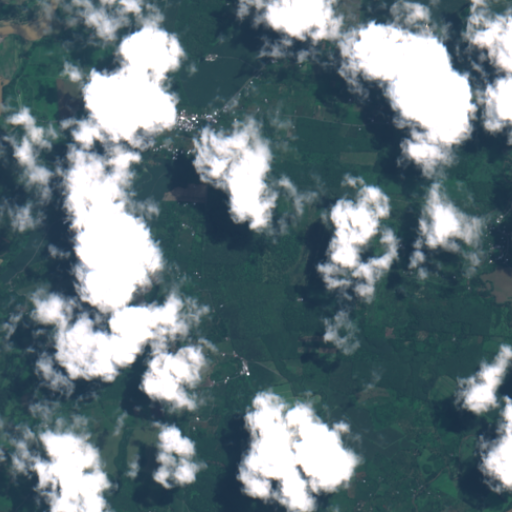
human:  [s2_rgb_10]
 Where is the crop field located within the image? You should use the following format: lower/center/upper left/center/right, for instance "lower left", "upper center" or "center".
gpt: The crop field is located in the lower center of the image.
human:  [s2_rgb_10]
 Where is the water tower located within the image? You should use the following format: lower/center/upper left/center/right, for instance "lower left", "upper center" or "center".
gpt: The water tower is located in the upper left of the image.
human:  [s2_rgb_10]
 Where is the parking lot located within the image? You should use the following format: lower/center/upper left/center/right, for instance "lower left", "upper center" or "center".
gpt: There is no parking lot in the image.